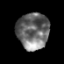
Tissue: prostate
Cell type: T cells
Senescence score: 0.3309
Nuclear area (px): 1139
Mean DAPI intensity: 109.881